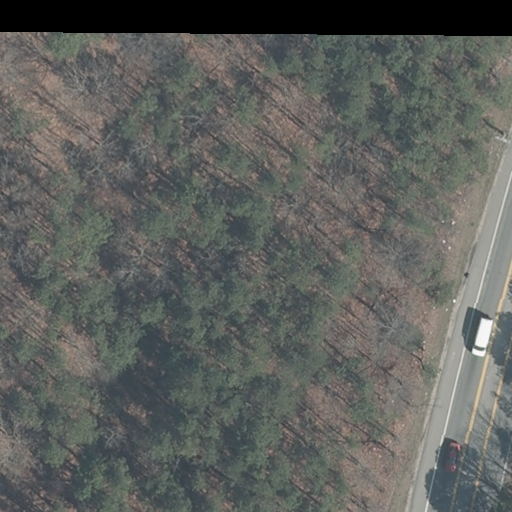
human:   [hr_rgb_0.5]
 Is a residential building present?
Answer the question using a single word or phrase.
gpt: no

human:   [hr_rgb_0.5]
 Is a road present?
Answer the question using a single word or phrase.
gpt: yes

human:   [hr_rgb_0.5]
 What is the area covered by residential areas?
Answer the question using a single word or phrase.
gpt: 9196m2

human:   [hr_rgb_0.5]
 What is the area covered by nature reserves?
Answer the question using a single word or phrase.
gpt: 10614m2

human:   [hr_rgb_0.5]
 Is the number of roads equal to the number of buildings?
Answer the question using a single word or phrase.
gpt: no

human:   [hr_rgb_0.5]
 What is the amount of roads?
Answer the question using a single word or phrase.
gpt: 1

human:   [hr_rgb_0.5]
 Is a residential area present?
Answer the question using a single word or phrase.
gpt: yes

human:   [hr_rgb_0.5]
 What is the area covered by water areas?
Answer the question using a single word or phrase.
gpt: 0m2

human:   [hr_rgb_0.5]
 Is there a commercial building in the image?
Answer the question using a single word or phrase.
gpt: no

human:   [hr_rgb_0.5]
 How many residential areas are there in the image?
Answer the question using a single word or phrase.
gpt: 1

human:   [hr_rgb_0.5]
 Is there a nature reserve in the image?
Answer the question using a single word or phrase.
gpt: yes

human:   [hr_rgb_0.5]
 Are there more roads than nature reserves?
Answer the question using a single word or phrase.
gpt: no

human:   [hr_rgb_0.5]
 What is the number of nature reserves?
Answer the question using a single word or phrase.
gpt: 1

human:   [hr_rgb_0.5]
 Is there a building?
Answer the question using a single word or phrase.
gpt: no

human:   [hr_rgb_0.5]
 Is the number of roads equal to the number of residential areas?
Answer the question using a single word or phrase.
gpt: yes

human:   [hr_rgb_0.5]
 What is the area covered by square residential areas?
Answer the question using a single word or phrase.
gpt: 0m2

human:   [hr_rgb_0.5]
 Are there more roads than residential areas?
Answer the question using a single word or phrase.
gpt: no

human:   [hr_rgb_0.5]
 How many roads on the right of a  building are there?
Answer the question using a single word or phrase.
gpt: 0

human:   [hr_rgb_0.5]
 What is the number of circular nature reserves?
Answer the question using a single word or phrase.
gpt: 0

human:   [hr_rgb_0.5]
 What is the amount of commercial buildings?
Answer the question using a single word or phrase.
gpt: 0

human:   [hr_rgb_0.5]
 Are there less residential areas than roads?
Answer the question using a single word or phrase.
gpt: no

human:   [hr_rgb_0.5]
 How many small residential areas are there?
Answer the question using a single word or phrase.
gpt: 0

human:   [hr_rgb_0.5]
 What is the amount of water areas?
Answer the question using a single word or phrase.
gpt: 0

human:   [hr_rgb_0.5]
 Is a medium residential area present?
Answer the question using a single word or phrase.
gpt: no

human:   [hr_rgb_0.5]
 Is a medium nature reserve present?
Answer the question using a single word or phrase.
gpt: no

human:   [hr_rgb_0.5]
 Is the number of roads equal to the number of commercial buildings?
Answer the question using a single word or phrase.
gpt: no

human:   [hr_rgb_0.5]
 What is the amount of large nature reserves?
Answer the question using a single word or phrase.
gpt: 1

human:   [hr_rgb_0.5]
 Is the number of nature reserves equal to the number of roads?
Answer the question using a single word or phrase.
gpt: yes

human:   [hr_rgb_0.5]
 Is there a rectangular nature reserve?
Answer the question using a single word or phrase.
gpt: yes

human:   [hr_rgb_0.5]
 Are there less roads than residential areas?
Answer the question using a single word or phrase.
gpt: no

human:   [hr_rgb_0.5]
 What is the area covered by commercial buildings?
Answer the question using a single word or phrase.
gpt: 0m2

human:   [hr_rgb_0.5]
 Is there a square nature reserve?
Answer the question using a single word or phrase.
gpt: no

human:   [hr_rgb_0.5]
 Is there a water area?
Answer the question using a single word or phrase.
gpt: no

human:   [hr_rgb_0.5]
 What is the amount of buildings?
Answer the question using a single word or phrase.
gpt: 0

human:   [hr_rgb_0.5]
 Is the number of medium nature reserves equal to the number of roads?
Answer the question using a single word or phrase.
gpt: no

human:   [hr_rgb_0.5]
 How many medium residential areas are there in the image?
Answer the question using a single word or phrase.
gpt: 0

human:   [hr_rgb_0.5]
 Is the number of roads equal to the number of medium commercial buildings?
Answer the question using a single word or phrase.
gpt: no

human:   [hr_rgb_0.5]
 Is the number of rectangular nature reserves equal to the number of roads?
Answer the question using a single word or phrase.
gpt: yes

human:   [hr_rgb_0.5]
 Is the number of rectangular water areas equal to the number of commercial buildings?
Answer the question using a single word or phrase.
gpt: yes

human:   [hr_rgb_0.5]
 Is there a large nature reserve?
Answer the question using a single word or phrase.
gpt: yes

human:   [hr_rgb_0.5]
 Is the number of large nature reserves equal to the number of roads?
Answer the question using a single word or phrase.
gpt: yes

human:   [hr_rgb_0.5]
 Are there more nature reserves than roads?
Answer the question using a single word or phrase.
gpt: no

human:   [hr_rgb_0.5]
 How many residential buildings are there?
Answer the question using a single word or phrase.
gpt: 0

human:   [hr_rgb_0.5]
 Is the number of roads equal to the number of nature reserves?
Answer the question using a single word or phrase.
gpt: yes

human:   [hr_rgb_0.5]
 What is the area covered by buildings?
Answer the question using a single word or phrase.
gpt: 0m2

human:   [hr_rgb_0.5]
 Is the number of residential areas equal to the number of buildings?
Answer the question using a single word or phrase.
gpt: no

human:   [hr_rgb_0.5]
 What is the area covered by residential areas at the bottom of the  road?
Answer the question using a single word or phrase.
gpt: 9196m2

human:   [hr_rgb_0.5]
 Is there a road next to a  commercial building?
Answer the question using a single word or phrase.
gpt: no

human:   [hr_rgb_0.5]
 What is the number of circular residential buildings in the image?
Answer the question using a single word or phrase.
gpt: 0

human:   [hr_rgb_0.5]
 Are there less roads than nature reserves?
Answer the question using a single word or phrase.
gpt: no

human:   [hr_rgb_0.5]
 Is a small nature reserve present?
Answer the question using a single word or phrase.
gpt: no

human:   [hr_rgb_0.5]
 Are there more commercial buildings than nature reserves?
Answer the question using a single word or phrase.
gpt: no

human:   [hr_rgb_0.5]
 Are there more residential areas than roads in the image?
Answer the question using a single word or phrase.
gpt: no

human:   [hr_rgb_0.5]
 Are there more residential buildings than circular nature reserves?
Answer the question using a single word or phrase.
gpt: no

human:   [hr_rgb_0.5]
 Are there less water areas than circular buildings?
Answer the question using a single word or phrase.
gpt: no

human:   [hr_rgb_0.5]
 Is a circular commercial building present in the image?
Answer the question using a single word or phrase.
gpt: no

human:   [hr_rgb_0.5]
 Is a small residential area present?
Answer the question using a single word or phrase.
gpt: no

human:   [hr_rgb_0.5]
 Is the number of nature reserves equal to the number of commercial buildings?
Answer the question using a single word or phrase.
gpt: no

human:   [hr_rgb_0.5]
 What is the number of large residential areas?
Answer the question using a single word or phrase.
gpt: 1

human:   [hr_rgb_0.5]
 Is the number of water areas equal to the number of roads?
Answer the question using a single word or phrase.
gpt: no

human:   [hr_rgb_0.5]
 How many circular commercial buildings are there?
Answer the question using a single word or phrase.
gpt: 0

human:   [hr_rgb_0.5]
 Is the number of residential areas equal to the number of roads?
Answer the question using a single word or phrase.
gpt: yes

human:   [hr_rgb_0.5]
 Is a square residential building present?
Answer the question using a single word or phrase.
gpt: no

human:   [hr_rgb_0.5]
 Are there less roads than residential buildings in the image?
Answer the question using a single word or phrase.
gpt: no